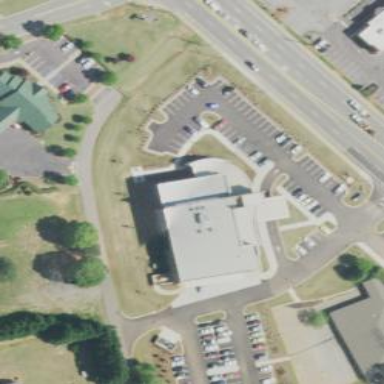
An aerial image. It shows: Healthcare clinic is depicted in the image.